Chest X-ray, AP view. Patient: 47 years old, sex F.
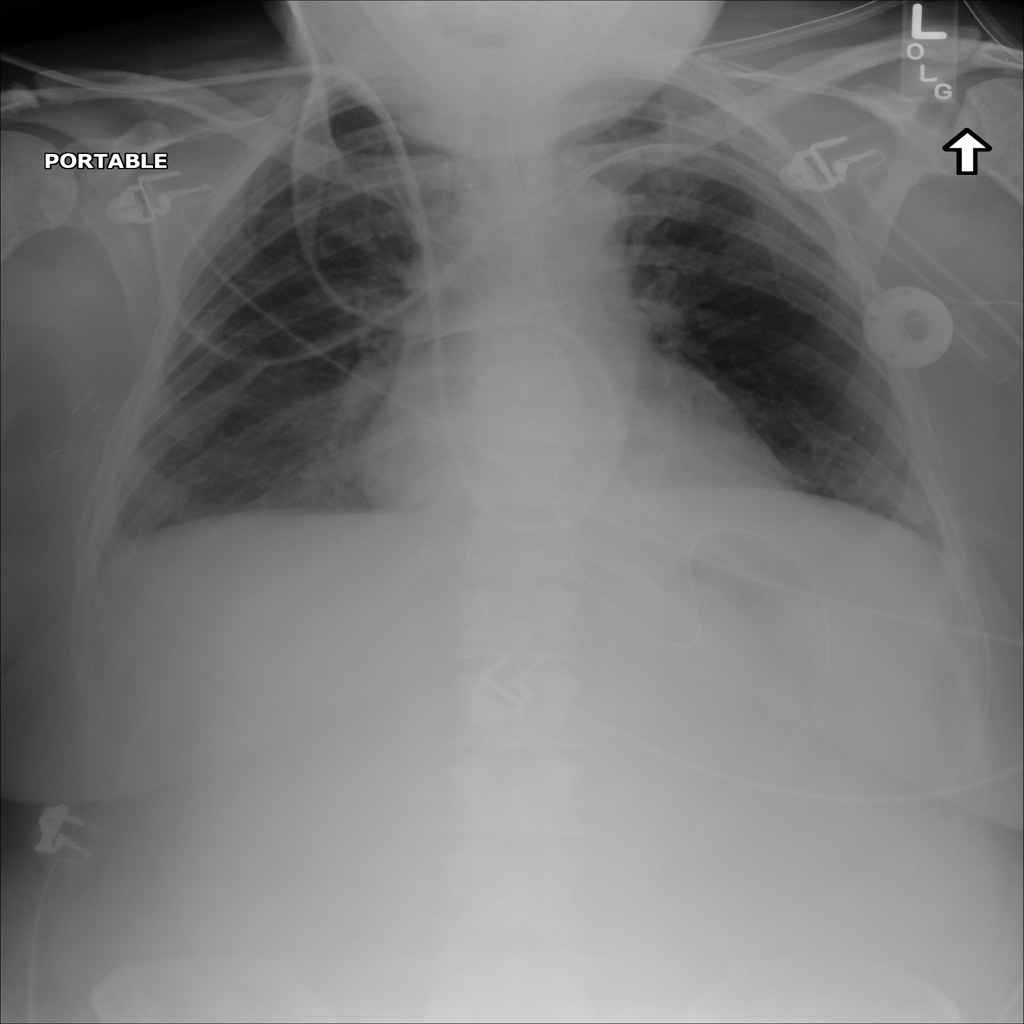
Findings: No Finding